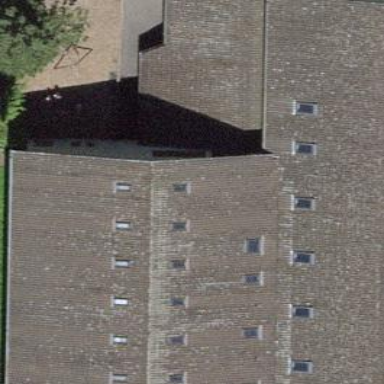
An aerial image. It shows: School building.